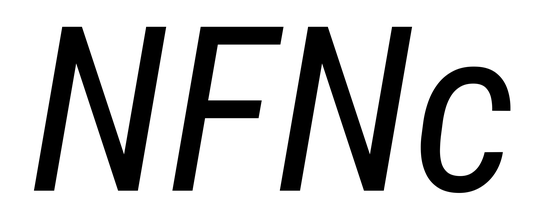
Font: Roboto-Italic_Condensed_Italic